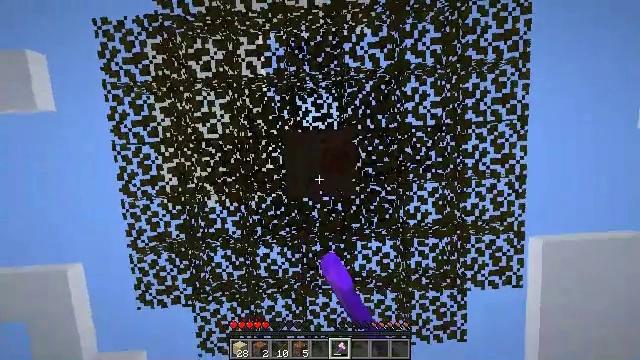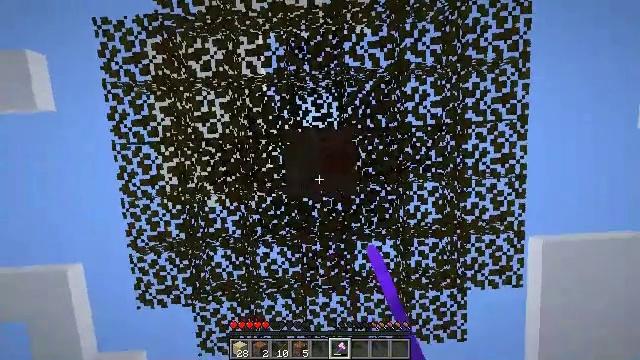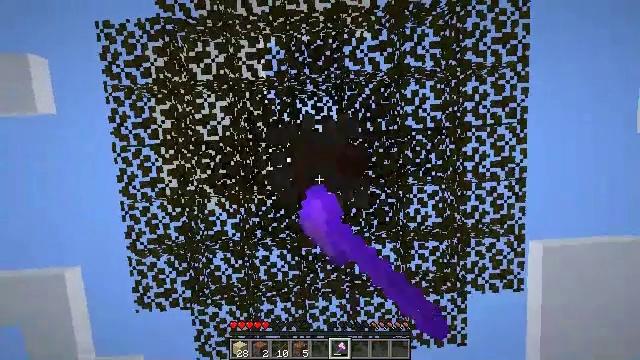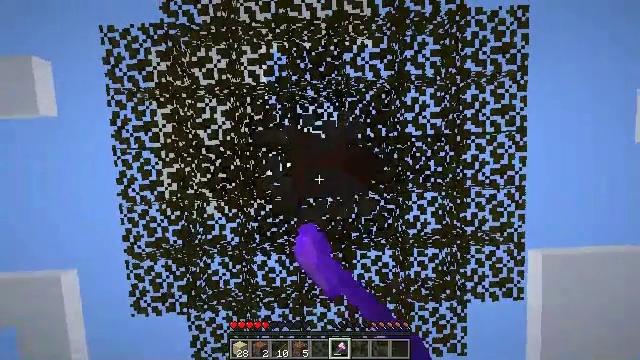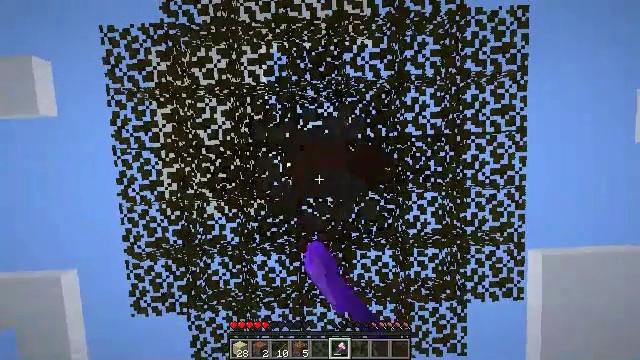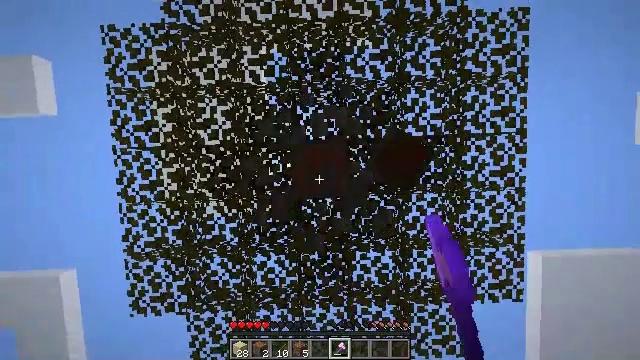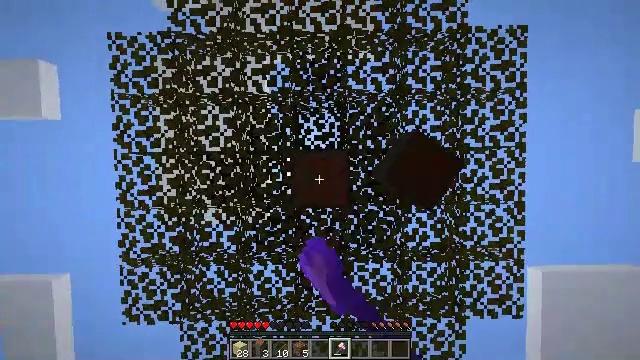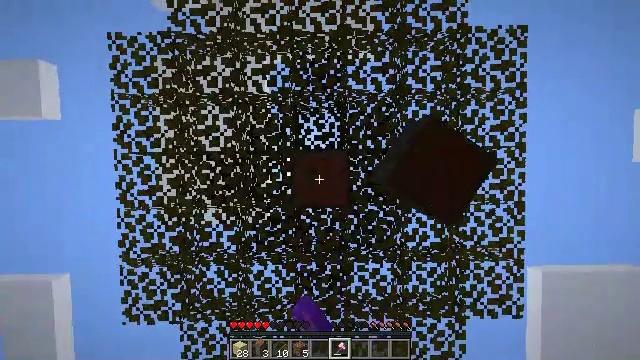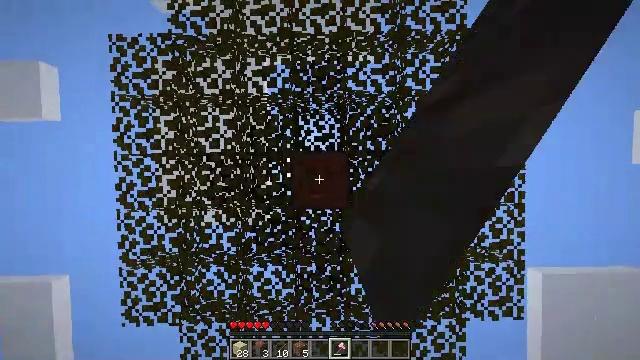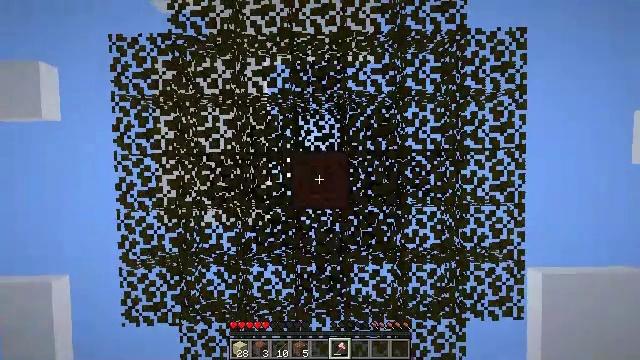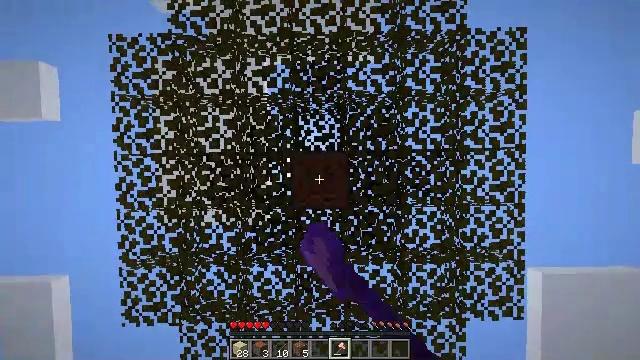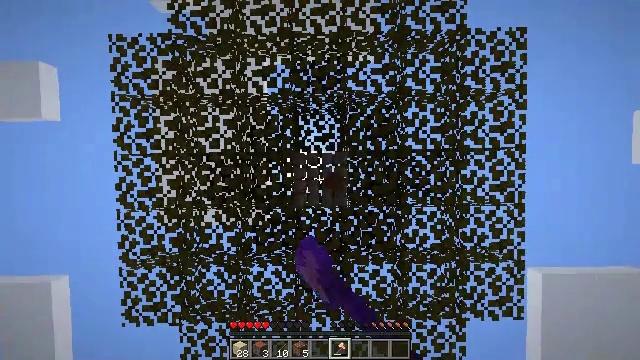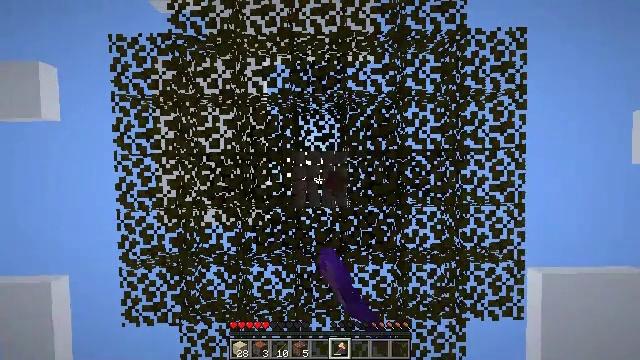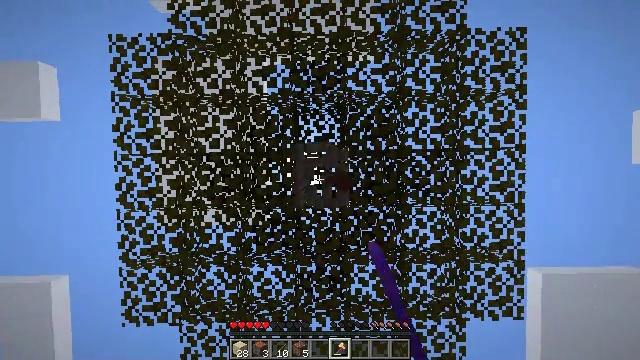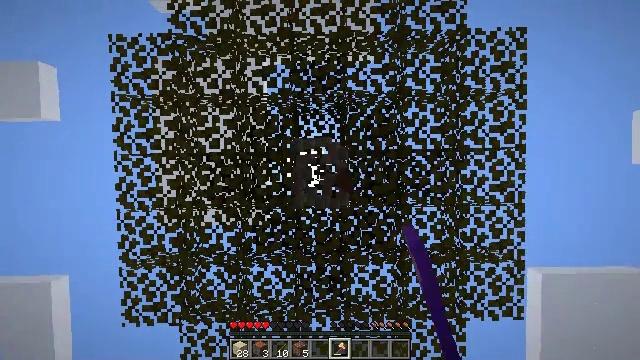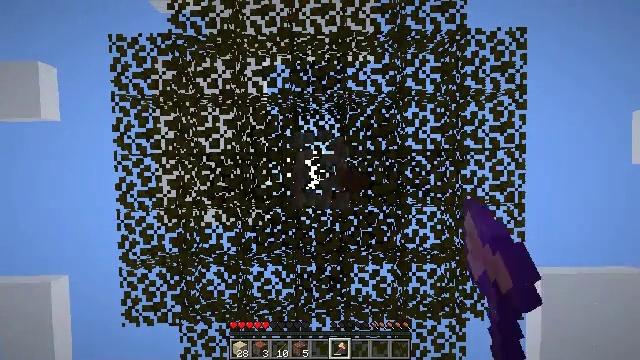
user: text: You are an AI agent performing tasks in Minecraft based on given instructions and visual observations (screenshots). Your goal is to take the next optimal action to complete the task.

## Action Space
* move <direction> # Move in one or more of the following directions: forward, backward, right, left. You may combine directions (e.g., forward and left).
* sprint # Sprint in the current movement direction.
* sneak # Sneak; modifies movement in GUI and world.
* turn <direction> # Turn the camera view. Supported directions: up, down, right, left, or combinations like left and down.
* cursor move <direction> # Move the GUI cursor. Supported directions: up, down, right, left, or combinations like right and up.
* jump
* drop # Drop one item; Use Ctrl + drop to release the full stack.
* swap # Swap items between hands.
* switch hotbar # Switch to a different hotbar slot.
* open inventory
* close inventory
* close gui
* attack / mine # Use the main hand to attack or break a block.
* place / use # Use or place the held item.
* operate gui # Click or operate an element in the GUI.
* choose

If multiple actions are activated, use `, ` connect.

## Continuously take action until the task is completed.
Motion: motion action
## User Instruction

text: Collect acacia logs by breaking the tree.
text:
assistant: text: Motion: attack / mine
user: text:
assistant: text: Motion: attack / mine
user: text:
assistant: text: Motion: turn up, attack / mine
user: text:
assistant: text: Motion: attack / mine
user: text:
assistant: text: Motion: attack / mine
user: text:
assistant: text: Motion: turn right and up, attack / mine
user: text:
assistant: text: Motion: attack / mine
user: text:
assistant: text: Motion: attack / mine
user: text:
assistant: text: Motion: attack / mine
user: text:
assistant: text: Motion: attack / mine
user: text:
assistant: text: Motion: attack / mine
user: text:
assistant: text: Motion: attack / mine
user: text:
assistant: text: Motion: attack / mine
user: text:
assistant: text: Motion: attack / mine
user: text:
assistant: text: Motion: attack / mine
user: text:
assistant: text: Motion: attack / mine
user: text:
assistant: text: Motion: attack / mine
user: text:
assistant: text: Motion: attack / mine
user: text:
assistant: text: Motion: attack / mine
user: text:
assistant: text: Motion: attack / mine
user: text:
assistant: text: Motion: attack / mine
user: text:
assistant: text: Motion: attack / mine
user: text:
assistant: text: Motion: attack / mine
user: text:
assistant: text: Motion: no_op
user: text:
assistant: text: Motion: no_op
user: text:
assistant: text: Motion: no_op
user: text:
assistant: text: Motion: no_op
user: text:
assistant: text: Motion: no_op
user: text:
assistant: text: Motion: no_op
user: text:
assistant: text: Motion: no_op